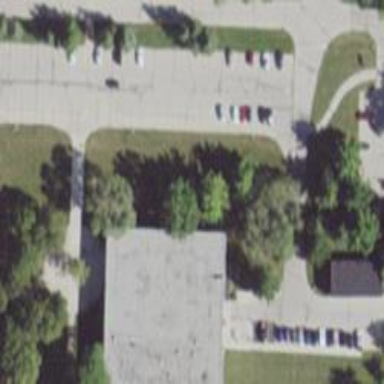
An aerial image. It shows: Office building.